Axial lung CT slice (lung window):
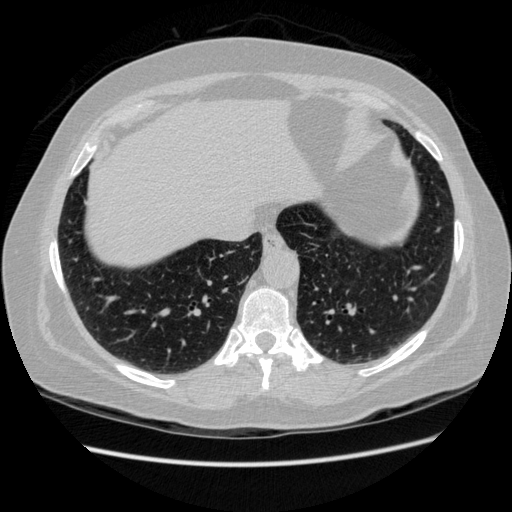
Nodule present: no